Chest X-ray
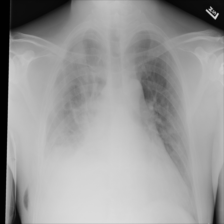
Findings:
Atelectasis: positive
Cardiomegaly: negative
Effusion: negative
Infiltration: negative
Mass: positive
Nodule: negative
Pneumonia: negative
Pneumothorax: negative
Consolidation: negative
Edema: negative
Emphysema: negative
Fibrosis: negative
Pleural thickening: negative
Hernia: negative